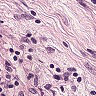
Metastatic tissue present: no